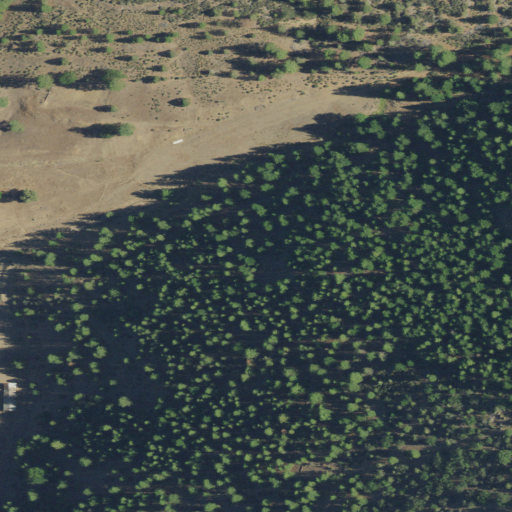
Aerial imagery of valley in California named Portugese Gulch containing evergreen forest, shrub, pasture, and grassland